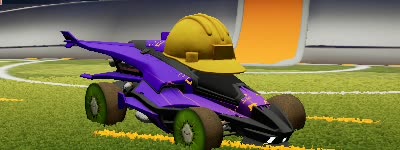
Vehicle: aftershock